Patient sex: M
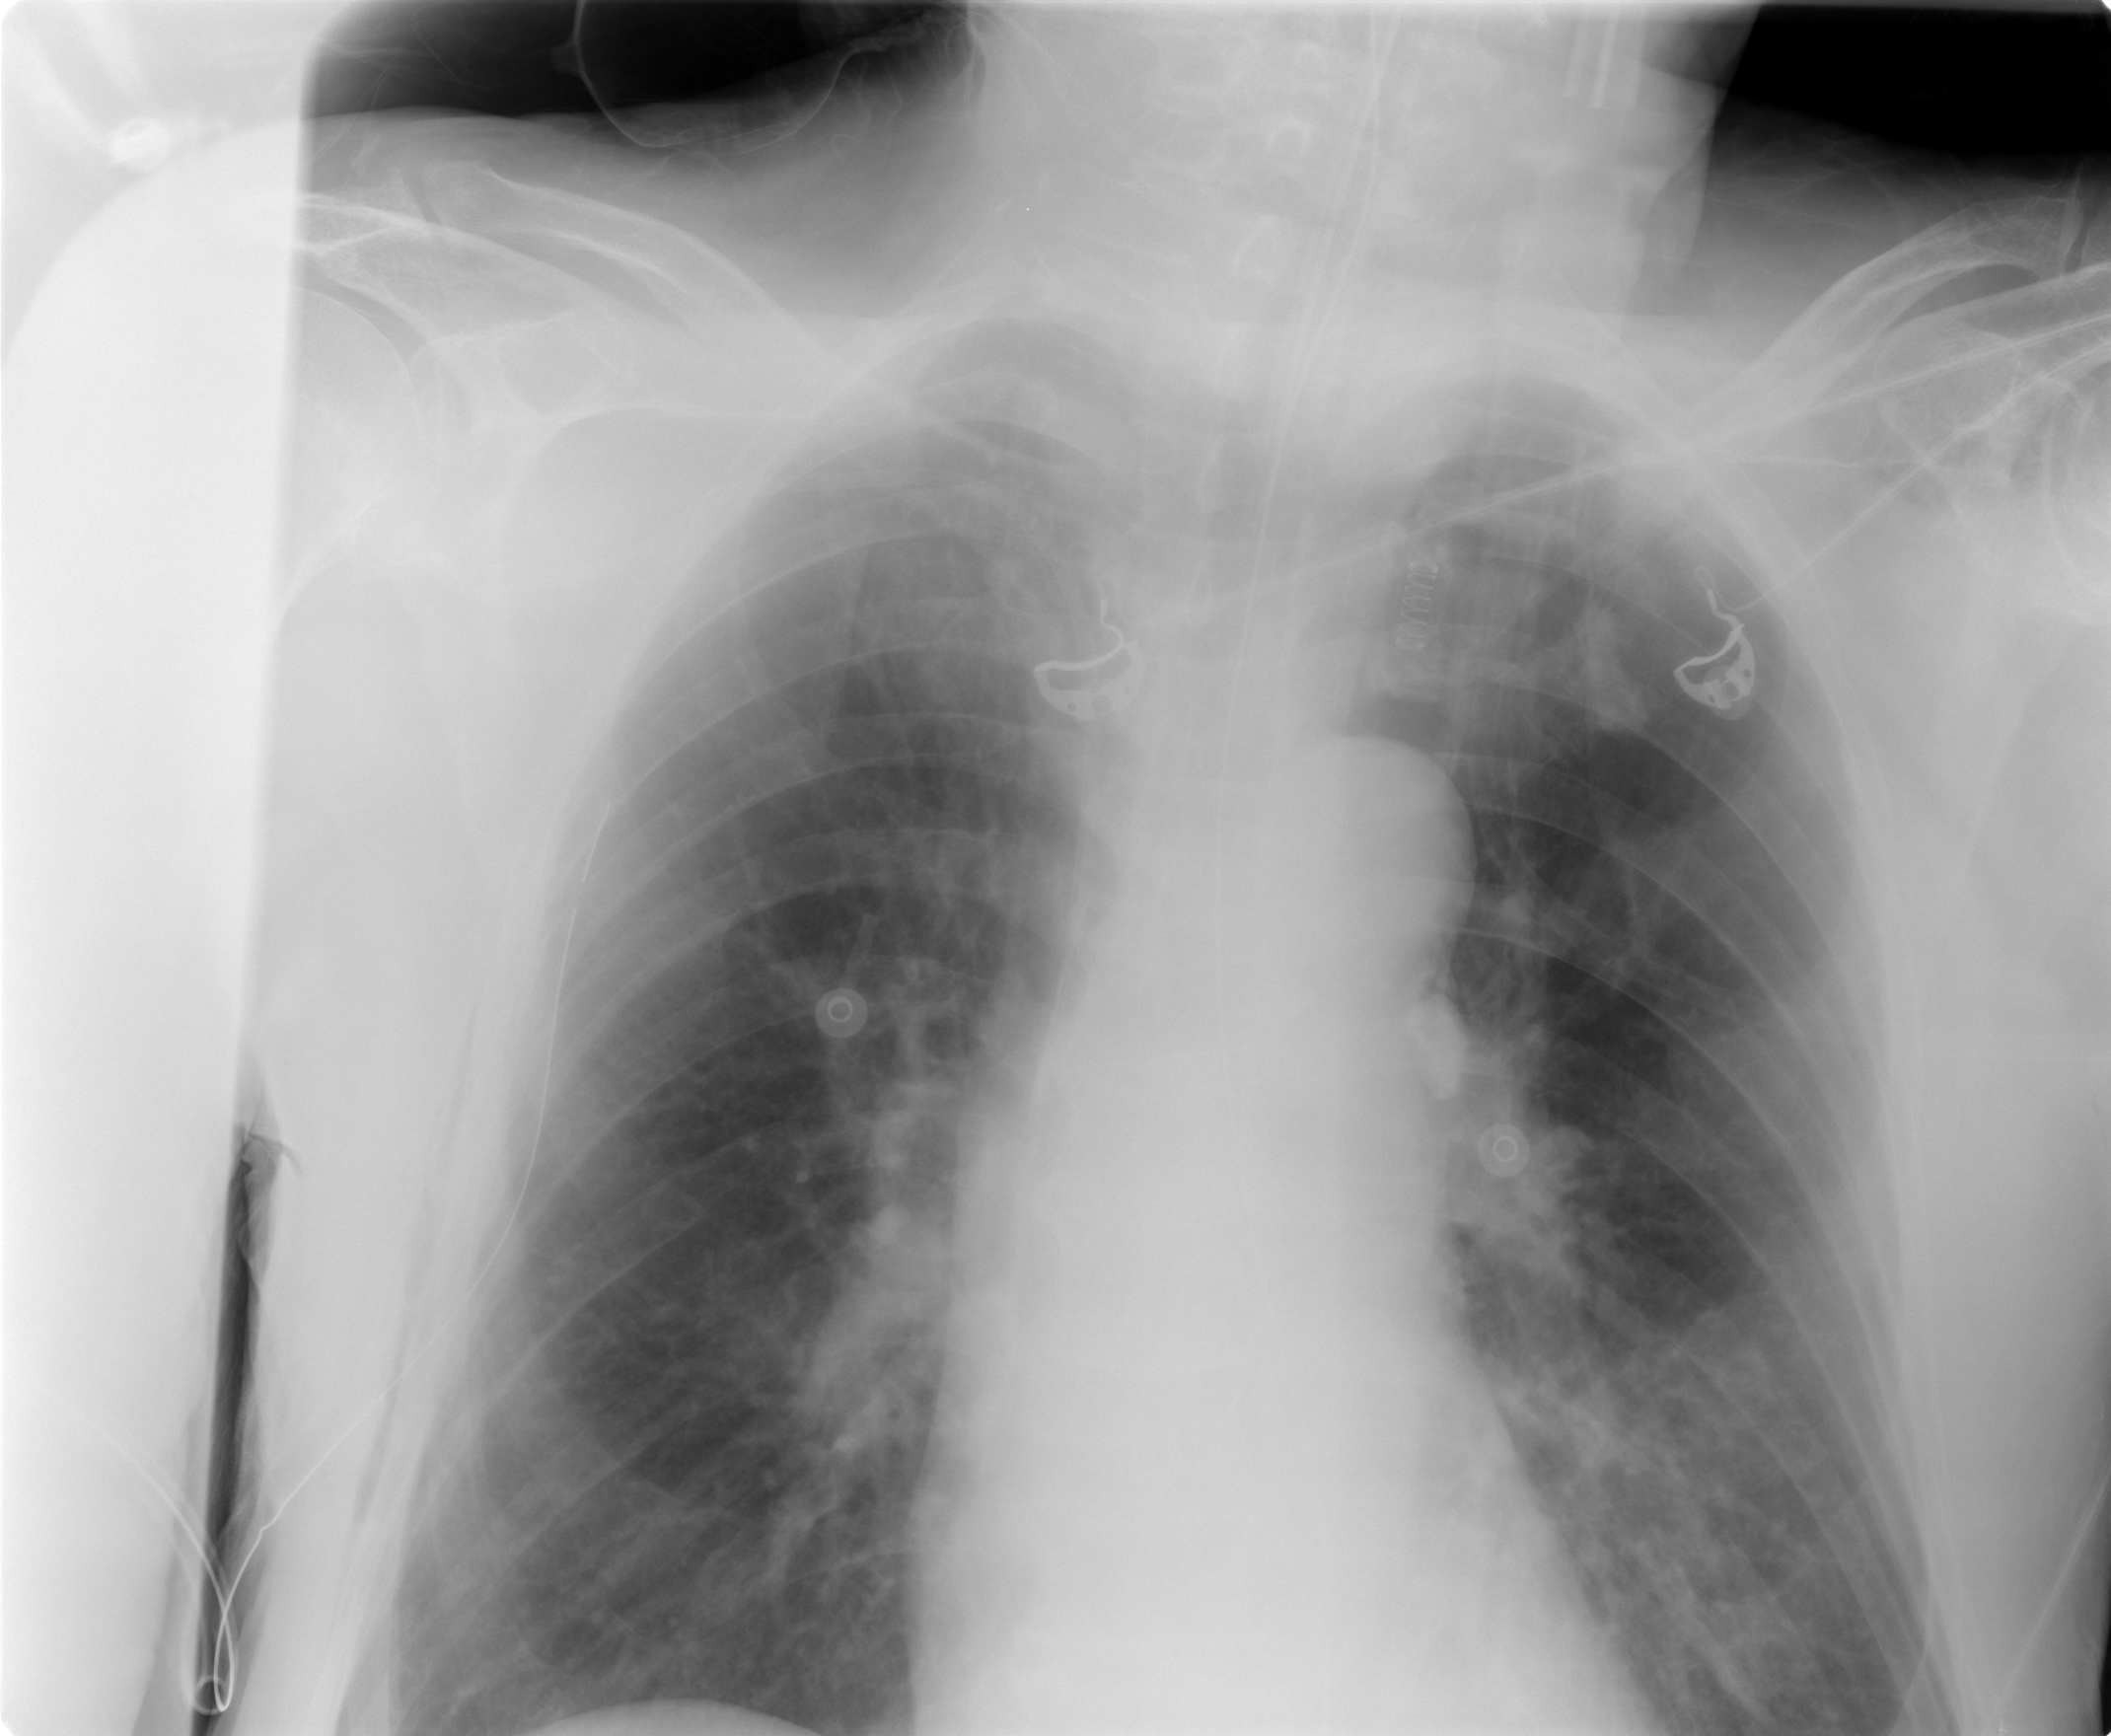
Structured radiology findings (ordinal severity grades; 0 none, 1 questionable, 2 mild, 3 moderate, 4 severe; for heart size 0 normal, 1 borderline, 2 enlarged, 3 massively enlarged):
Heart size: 0
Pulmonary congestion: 0
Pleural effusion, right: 0
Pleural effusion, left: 0
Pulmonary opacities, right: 1
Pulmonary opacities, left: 0
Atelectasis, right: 2
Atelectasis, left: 0